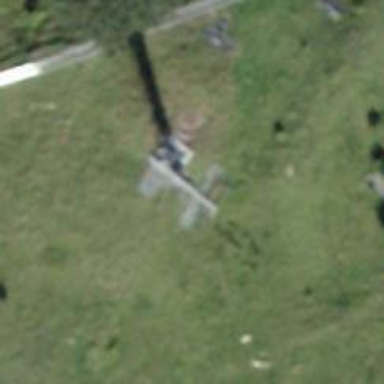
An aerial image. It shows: Pylon used for aerialway.